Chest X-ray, AP view. Patient: 55 years old, sex F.
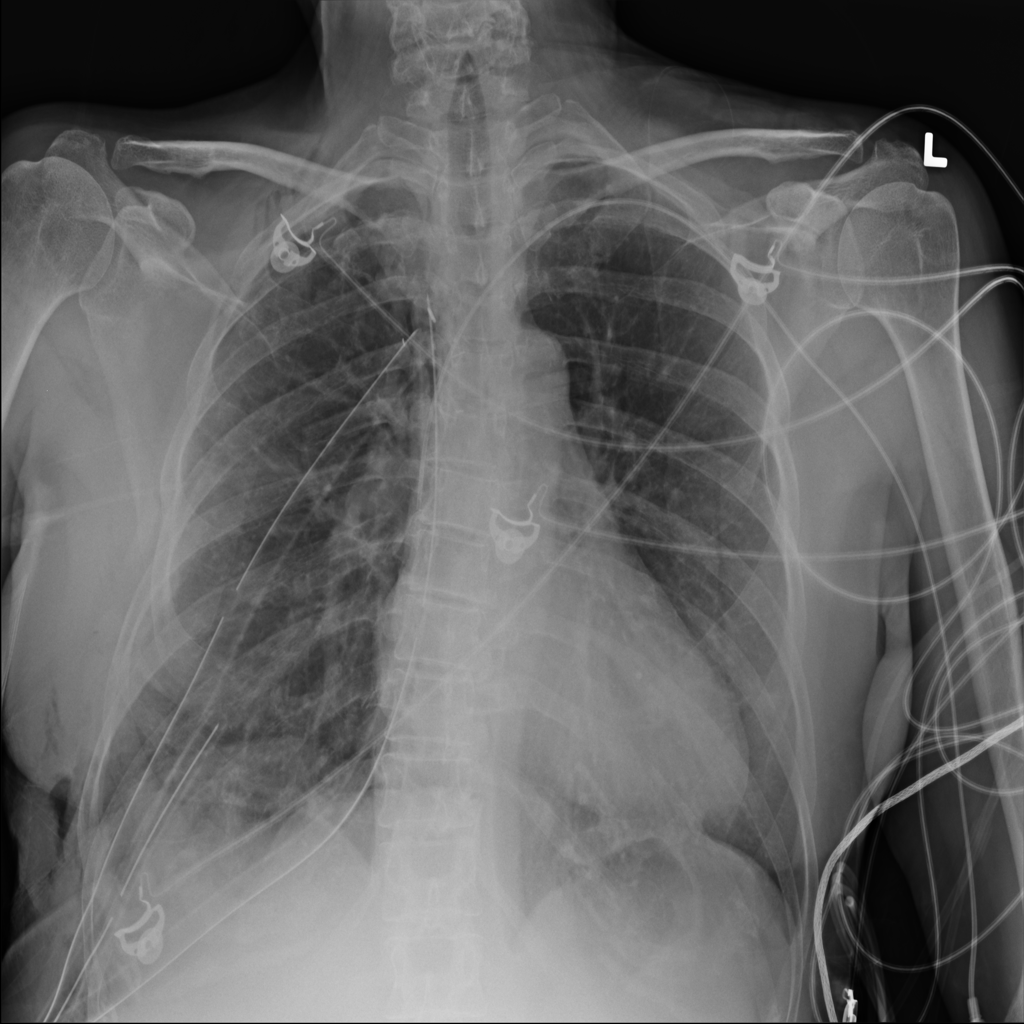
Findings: No Finding